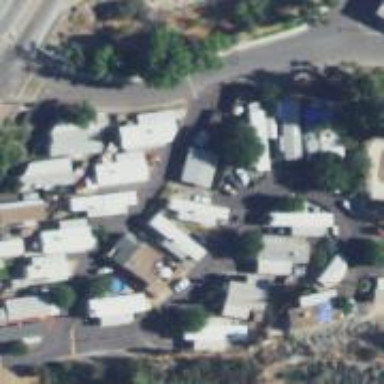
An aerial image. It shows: Service road within mobile home or trailer park.